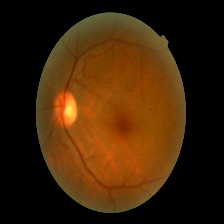
Diabetic retinopathy grade: Mild